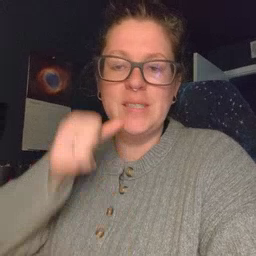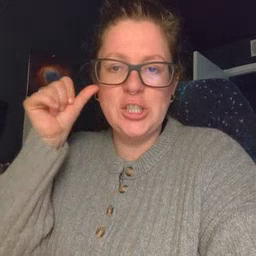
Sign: yesterday